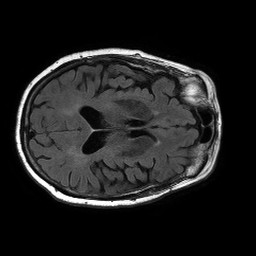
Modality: FLAIR
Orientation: axial
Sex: female
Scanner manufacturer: philips
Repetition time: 11 s
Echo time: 0.125 s